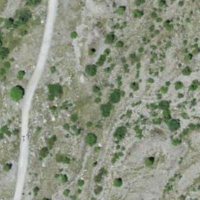
EUNIS habitat code: 47
Species observed at this site:
Cupido minimus
Chamaenerion dodonaei